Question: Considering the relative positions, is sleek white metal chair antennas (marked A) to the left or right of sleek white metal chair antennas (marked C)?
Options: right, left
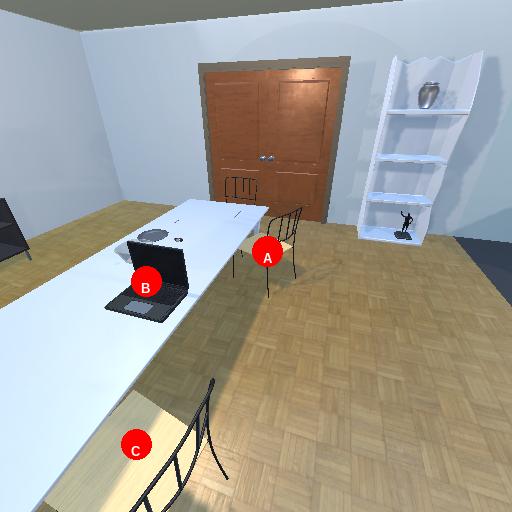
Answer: right